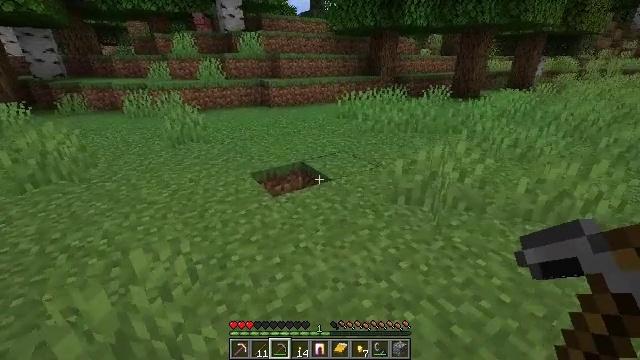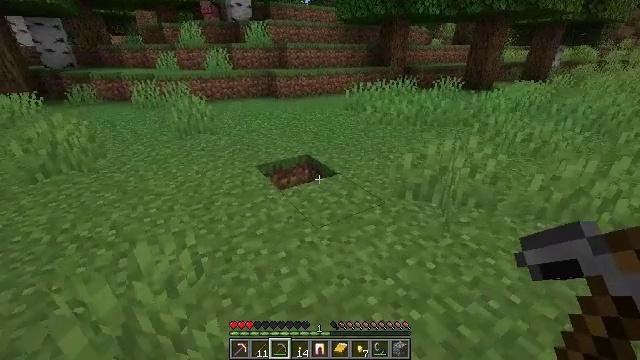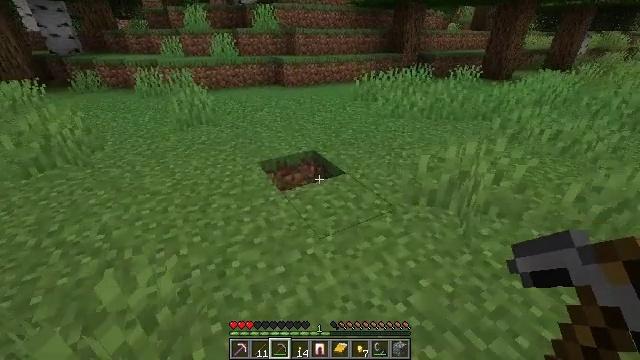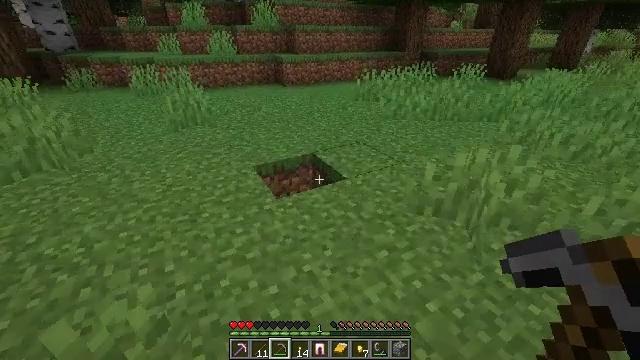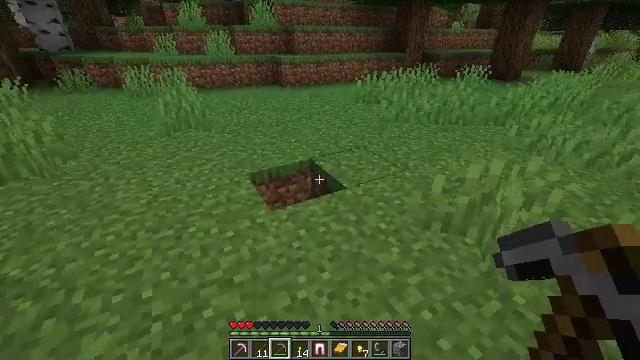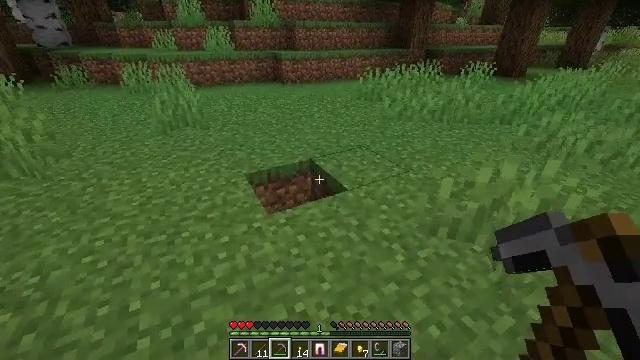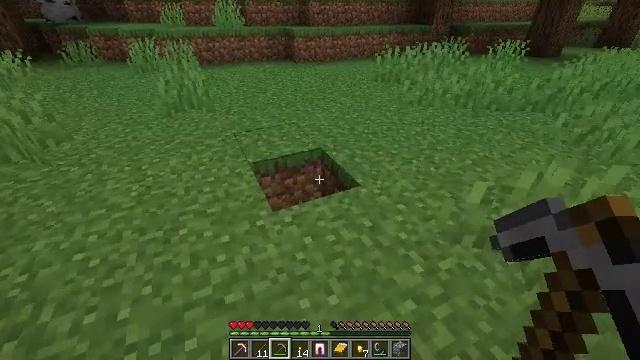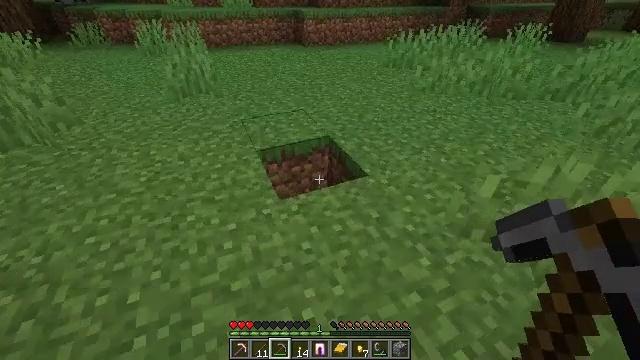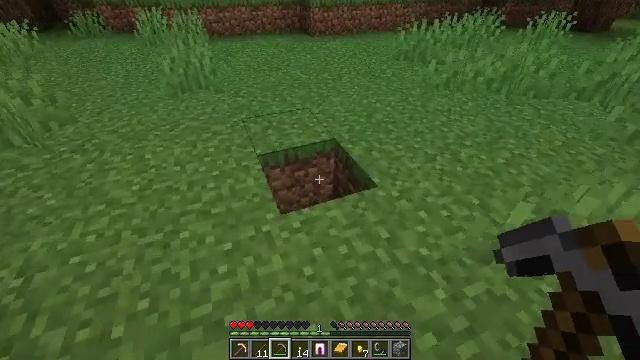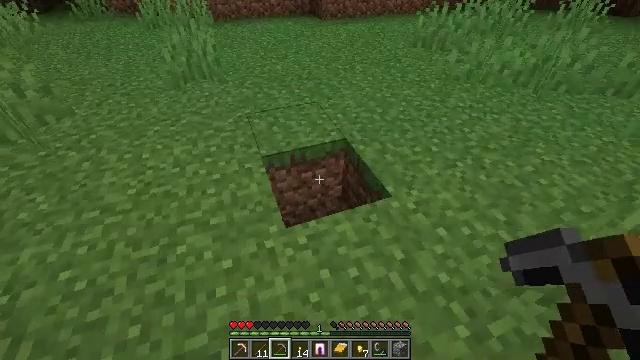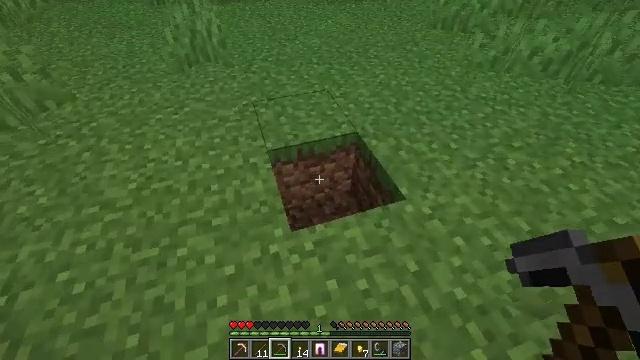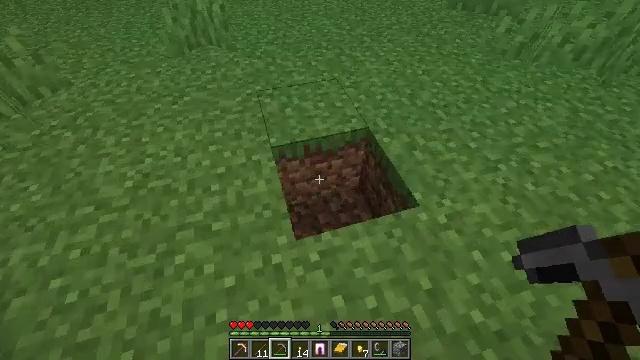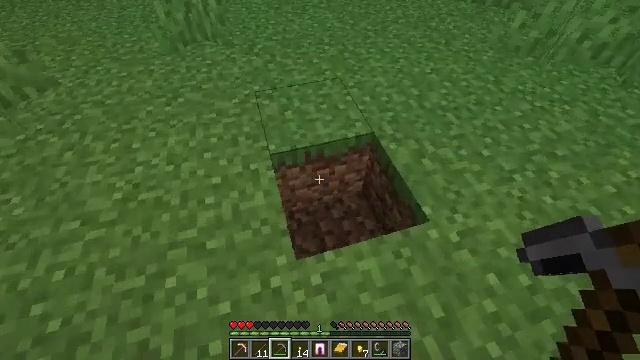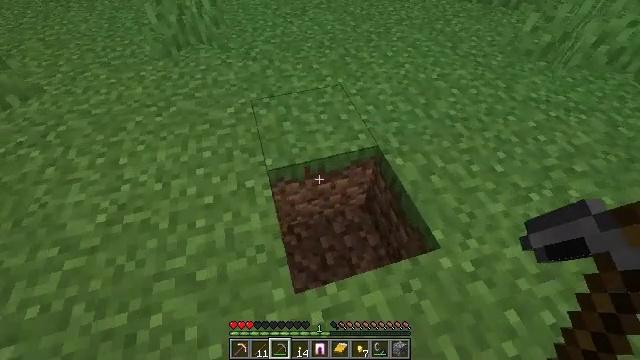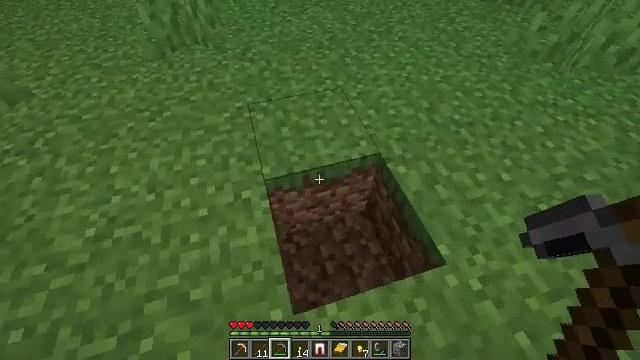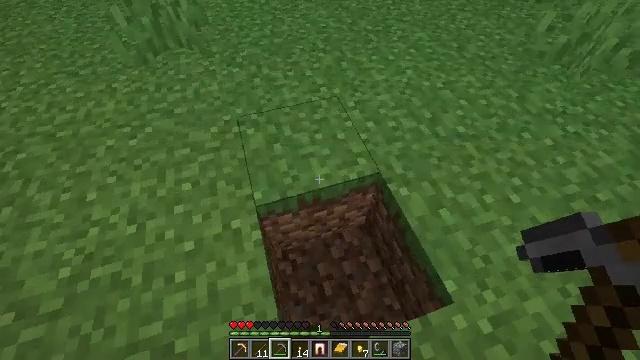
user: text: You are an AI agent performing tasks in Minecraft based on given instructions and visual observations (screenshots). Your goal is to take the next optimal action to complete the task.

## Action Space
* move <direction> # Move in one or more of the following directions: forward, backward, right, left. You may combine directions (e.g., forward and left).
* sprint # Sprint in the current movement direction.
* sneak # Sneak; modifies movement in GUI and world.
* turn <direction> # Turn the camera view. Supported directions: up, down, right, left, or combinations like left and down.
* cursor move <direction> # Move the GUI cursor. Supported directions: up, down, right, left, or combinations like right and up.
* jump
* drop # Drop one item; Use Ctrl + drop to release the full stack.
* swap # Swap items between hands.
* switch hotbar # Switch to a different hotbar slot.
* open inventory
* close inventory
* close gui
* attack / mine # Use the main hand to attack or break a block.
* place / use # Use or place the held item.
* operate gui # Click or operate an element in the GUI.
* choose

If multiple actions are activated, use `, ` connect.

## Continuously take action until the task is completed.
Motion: motion action
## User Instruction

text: Mine dirt from the ground.
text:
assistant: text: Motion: move forward, turn left and down
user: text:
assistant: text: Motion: move forward, turn left and down
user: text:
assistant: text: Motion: move forward
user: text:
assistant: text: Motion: move forward
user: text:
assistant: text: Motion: move forward
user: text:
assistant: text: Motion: move forward, turn left and down
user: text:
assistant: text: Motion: move forward, turn left and down
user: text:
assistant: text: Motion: move forward, turn left and down
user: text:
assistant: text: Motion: move forward, turn left and down
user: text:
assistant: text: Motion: move forward, turn left and down
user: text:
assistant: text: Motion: move forward, turn left and down
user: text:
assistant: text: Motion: move forward, turn down
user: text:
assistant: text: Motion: move forward
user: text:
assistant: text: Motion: move forward
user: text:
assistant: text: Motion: move forward, turn right and down
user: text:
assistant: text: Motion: turn right and down
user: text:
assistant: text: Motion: turn right and down
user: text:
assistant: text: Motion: turn right and down
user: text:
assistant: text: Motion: turn right and down
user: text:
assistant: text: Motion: turn right and down
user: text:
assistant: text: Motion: turn right and down
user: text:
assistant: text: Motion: no_op
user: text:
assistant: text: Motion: attack / mine
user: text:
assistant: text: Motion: attack / mine
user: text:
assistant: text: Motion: attack / mine
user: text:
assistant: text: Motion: attack / mine
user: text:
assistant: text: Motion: attack / mine
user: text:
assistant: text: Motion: attack / mine
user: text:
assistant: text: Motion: attack / mine
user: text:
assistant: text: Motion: attack / mine